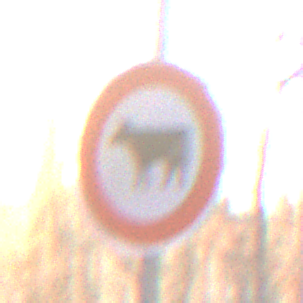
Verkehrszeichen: VerbotViehtrieb
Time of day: SunriseSunset
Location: Outdoor (Nature)
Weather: Clear
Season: Autumn
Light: Natural